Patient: sex M, age 65
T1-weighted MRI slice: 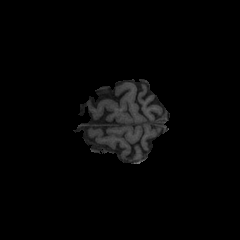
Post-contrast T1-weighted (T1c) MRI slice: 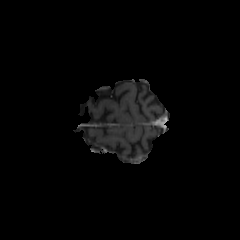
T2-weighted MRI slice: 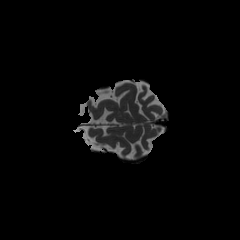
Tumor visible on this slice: no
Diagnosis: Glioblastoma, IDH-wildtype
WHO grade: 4